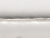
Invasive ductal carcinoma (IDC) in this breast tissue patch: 0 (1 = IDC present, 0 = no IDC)